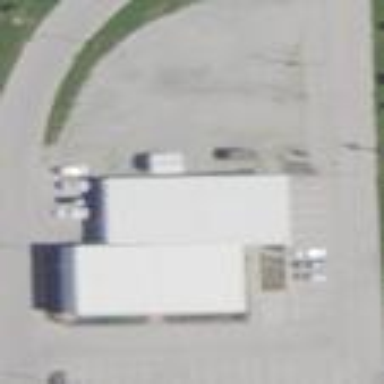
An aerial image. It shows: Parking area with surface.